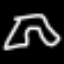
Label: pants